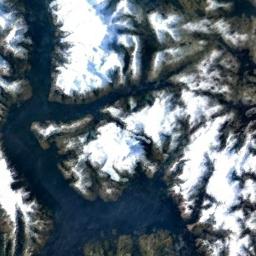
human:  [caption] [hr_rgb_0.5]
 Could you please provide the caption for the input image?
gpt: A large mountain covered in snow is surrounded by blue water .

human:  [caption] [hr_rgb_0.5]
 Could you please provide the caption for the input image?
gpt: The snowberg is covered with snow .

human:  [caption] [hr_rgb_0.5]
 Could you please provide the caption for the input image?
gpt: The snowberg is covered with glaciers and some fiords are in the snowberg .

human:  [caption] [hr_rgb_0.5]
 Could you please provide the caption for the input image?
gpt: The snow berg is next to the lake .

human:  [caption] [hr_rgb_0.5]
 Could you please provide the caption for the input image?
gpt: There are much snow and some rivers on the snowberg .